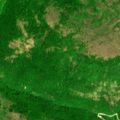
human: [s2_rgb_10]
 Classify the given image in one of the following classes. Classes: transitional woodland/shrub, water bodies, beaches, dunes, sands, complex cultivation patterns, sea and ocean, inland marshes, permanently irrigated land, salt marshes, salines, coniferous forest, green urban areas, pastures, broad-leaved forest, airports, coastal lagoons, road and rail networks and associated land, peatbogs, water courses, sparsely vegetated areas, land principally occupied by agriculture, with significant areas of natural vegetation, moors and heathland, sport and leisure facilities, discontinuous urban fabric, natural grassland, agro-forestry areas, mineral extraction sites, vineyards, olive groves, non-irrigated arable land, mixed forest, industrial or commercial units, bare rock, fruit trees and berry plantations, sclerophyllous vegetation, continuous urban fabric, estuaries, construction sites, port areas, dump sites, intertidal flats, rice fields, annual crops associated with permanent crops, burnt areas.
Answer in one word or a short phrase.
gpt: complex cultivation patterns, broad-leaved forest, natural grassland, transitional woodland/shrub